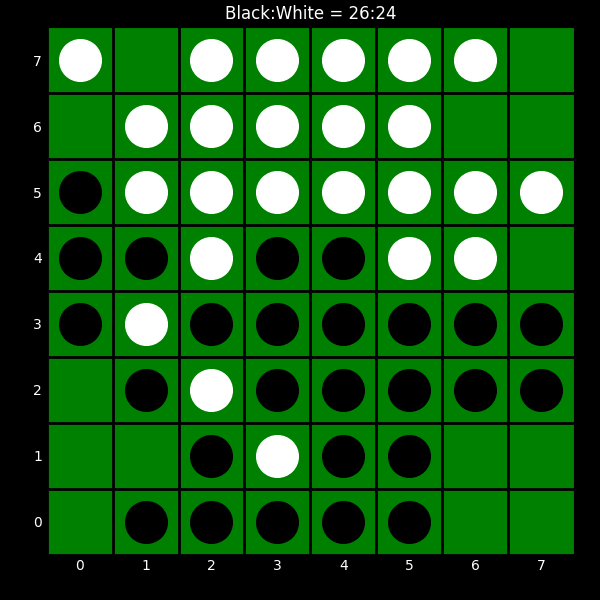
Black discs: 26
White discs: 24